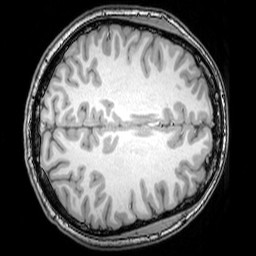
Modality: T1w
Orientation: axial
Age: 23
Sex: male
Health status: healthy
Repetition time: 0.081 s
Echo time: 0.037 s